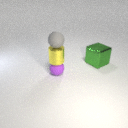
small gray rubber sphere above small yellow metal cylinder